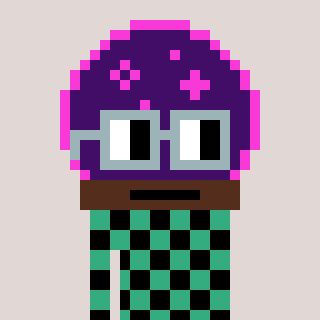
a pixel art character with square dark gray glasses, a crystalball-shaped head and a teal-colored body on a warm background